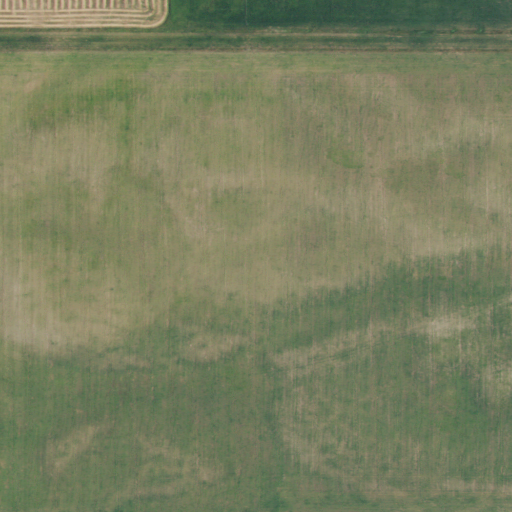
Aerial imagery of depression(s) in Idaho named Teton Basin containing only cultivated crops